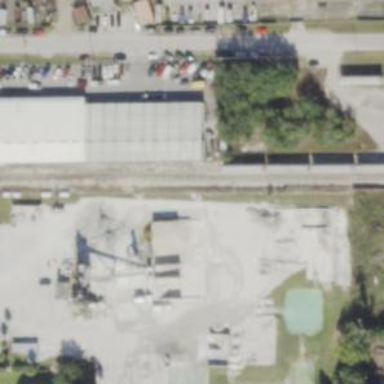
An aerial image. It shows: Rail spur service.